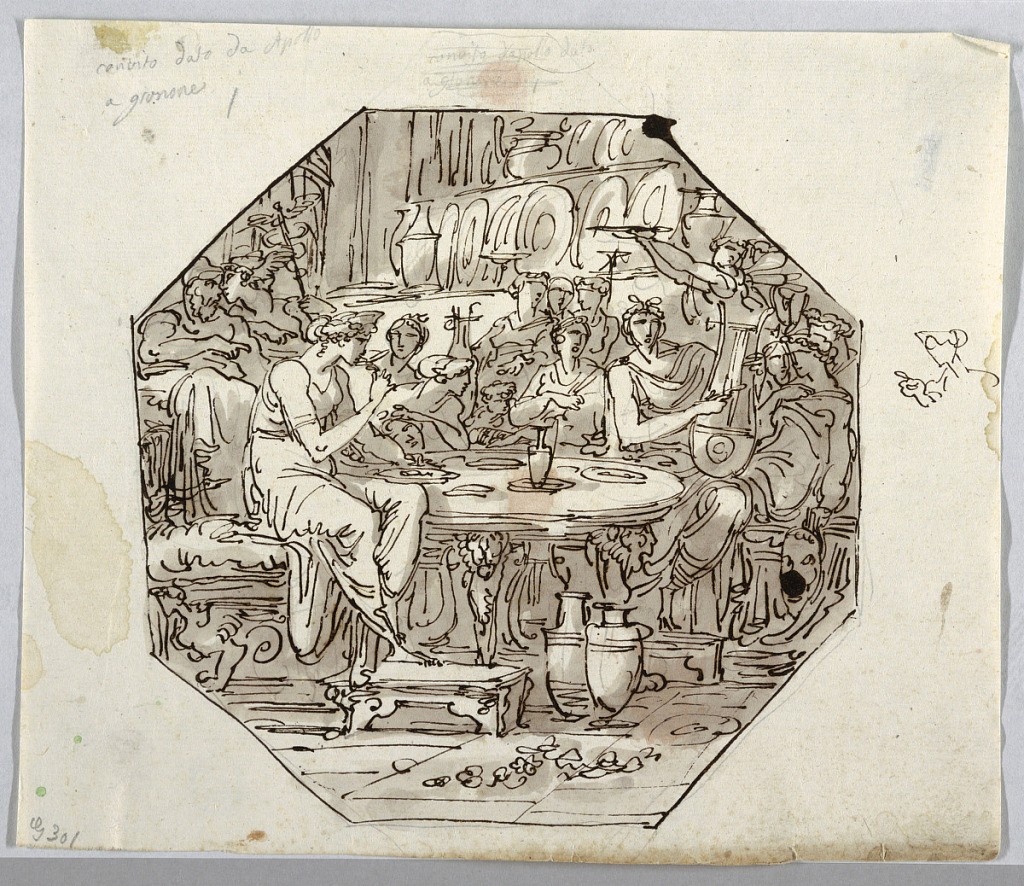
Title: Drawing
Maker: Felice Giani, Italian, 1758–1823
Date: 1800 - 1810
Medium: Pen and brown ink, brush and brown wash over traces of graphite on cream laid paper
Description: Octagon Juno is seated at left before a circular table eating. Behind the table are Apollo and the Muses. A winged servant brings a plate in the right rear. A dresser forms the central background. Mercury whispers in the ear of Somnus, standing in the left middle plane.  after having erased the caption, top center: ''Convito dapollo dato /a gionone 1''. Right margin: pen sketch of the head, neck, shoulder pointing right, hand of a Muse. Reverse: outlined octagon with the bust and the right arm of Juno, holding the lettuce with her left hand; pencil.